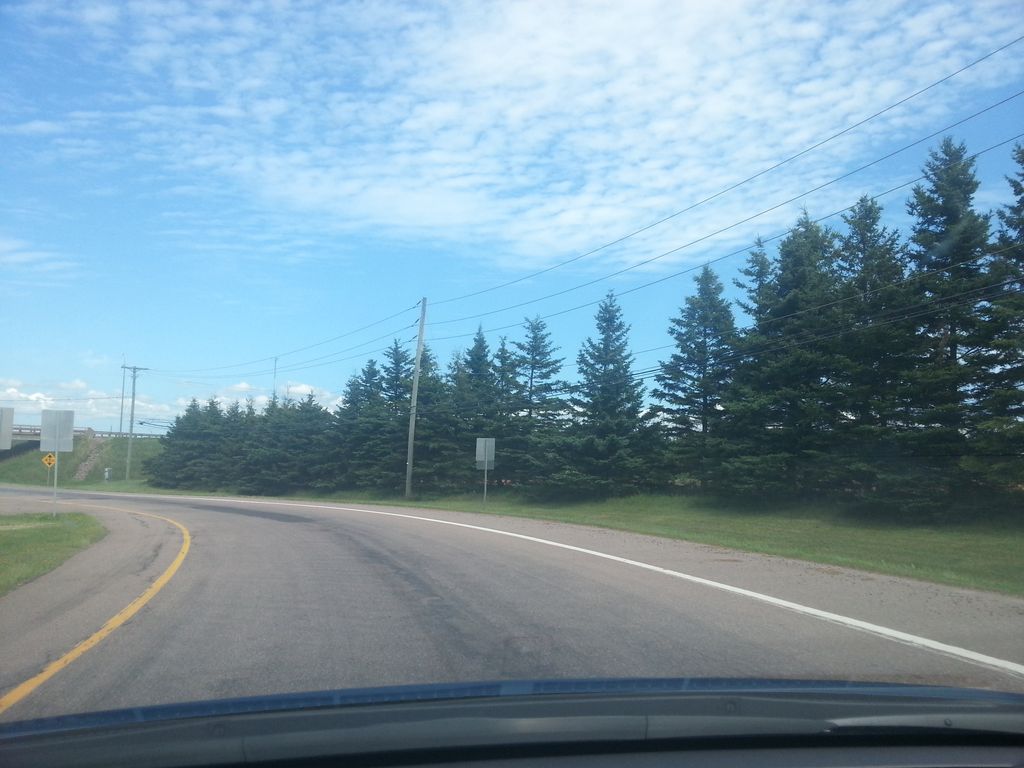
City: charlottetown